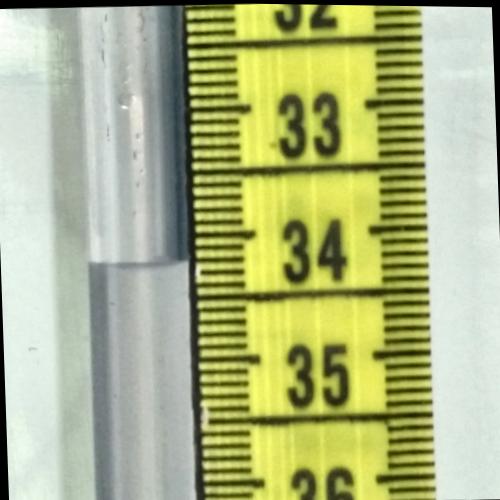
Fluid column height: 34.2 cm